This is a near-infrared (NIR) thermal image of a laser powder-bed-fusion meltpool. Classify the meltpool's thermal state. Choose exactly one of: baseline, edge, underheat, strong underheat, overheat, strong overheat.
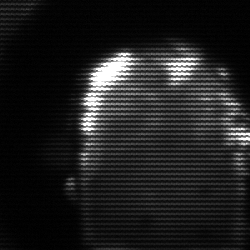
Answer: baseline